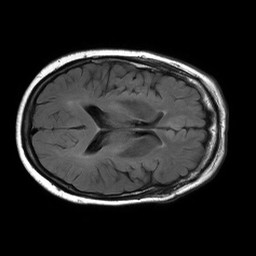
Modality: FLAIR
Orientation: axial
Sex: female
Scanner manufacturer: philips
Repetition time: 11 s
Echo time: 0.125 s